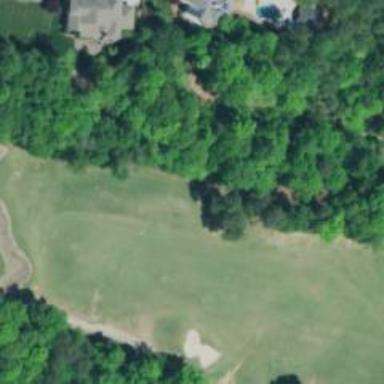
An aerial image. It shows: Rough area in golf course.